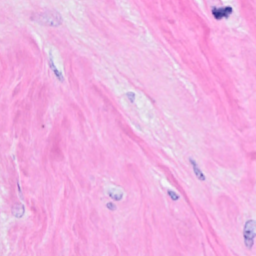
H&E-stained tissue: Breast